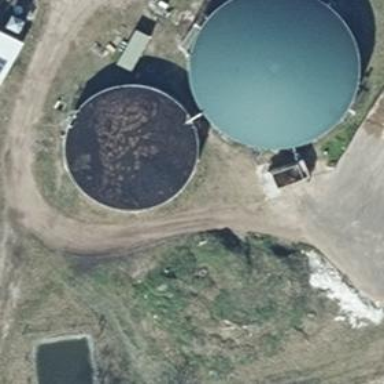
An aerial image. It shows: Storage tank for crops.